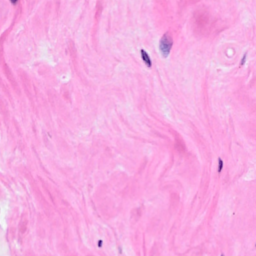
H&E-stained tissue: Breast